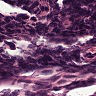
Metastatic tissue present: no